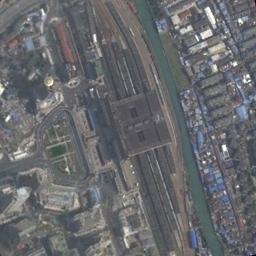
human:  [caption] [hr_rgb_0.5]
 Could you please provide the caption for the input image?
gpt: The railway station is between some buildings and river .

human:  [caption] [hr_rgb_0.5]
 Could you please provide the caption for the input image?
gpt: Many buildings of different shapes and sizes are beside the railway station .

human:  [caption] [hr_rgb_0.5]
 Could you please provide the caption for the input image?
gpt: There is a railway station in the crowded city .

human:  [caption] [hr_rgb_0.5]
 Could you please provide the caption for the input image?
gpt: The railway station has some railways and a big building and a river is next to the railway station .

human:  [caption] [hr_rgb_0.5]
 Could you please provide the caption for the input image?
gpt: There are many buildings and a green river beside the railway station .